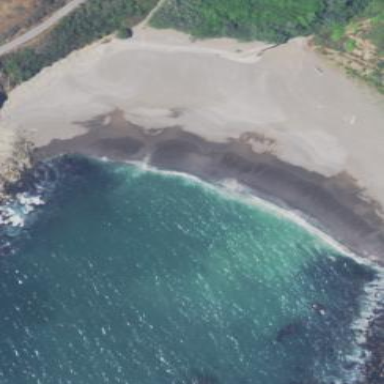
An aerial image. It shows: Beautiful beach with natural surroundings.